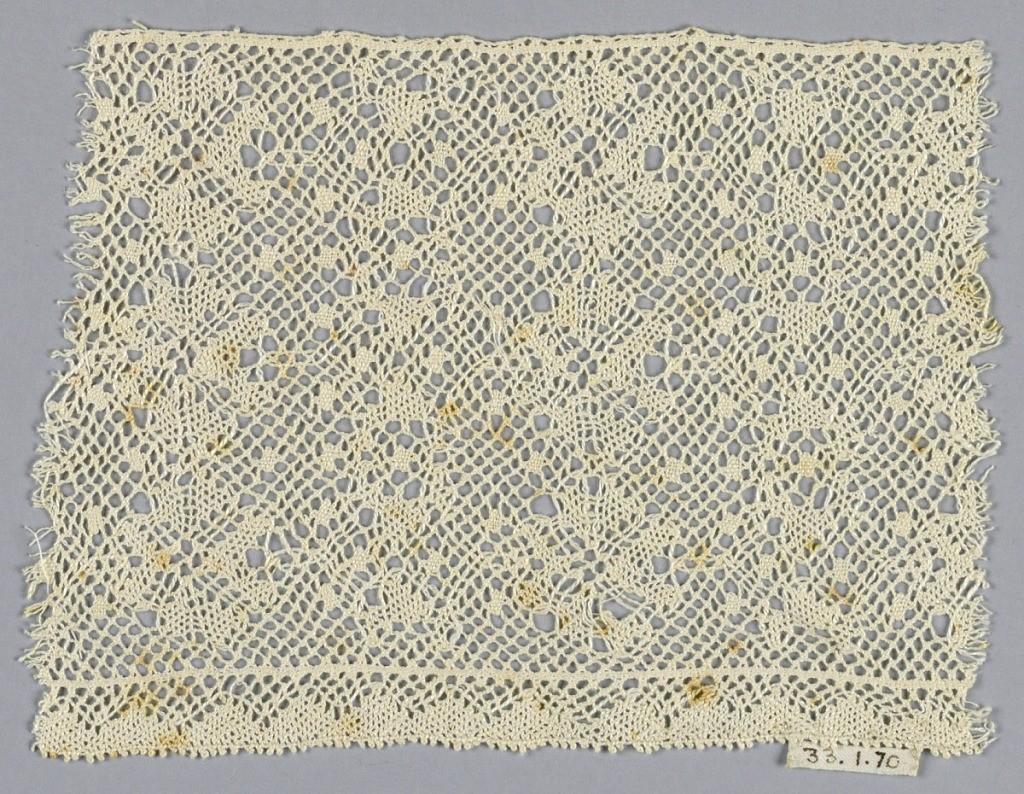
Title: Fragment
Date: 19th century
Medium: linen Technique: bobbin lace made in Lille style with twisted ground
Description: This has a torchon ground which is two pairs passing through each other and followed by twisting.